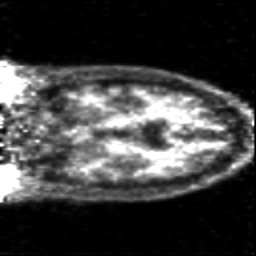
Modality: PET
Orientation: coronal
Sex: male
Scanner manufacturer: siemens